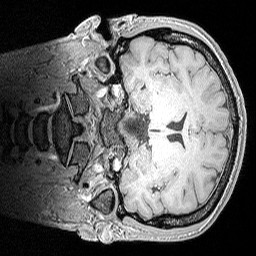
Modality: MP2RAGE
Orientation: coronal
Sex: male
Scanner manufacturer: siemens
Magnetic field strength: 3 T
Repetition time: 5 s
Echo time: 0.00292 s